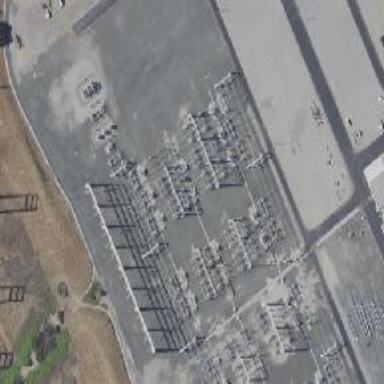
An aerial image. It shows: Switch used for power control.